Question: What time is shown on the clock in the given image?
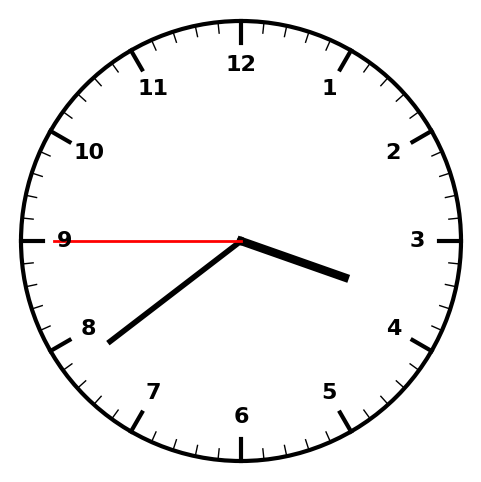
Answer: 03:38:45